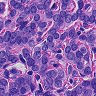
Metastatic tissue present: yes